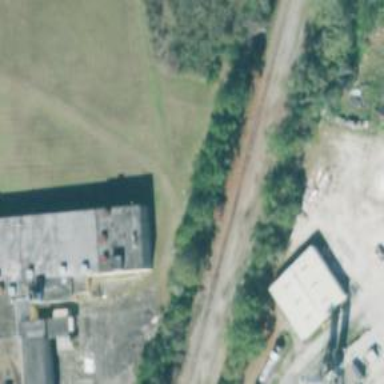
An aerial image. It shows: Abandoned spur railway.